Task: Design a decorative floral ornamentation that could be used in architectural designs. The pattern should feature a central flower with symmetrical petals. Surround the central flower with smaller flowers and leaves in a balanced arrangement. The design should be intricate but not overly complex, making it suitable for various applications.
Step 1142:
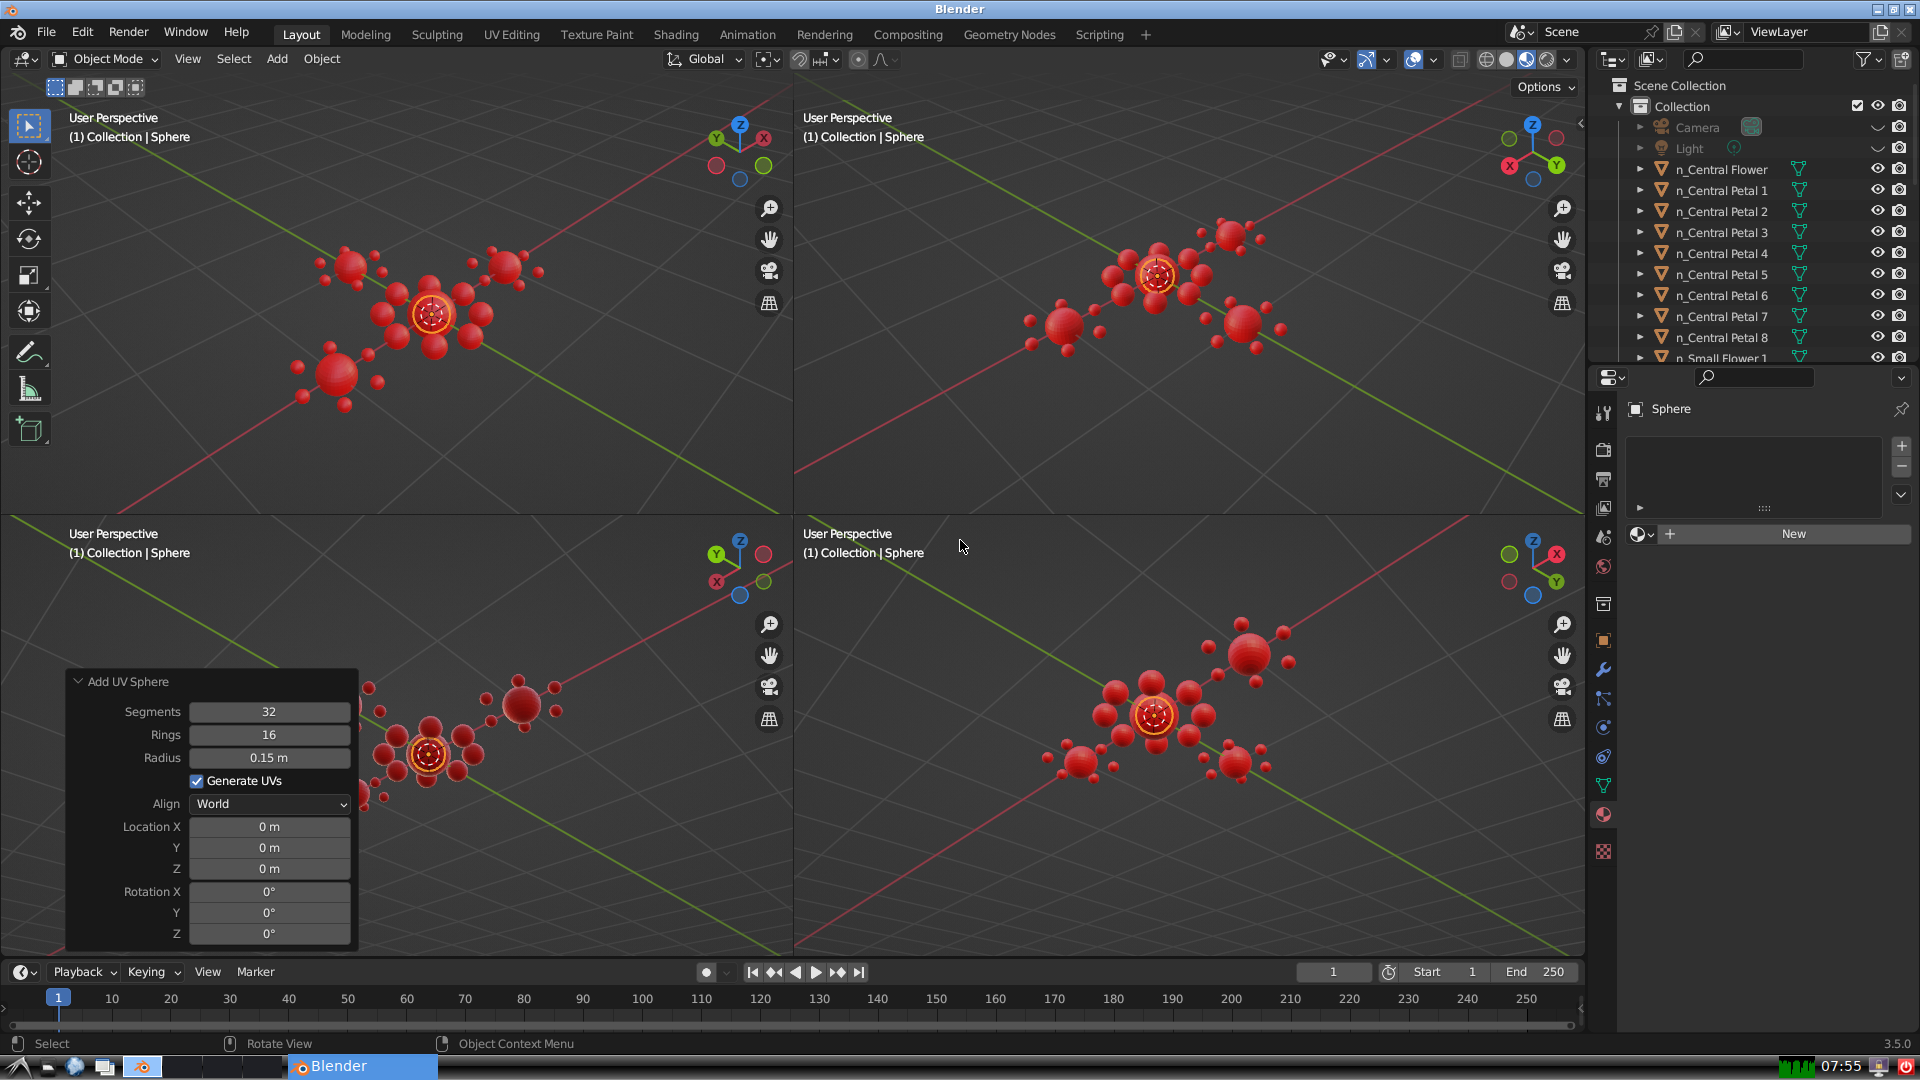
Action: {"key_press": ['Ctrl, Home']}